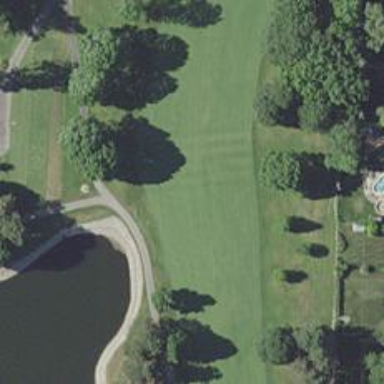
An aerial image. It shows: View of golf hole.